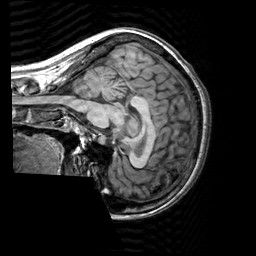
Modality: T1w
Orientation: sagittal
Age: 39
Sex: female
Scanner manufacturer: siemens
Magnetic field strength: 3 T
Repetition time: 2.3 s
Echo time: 0.00303 s